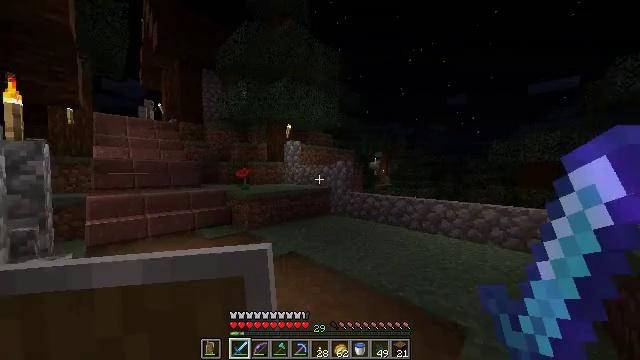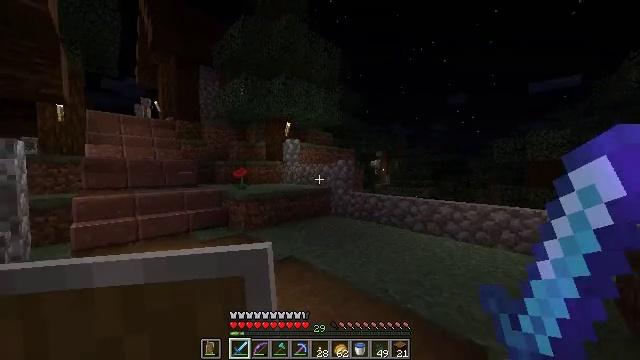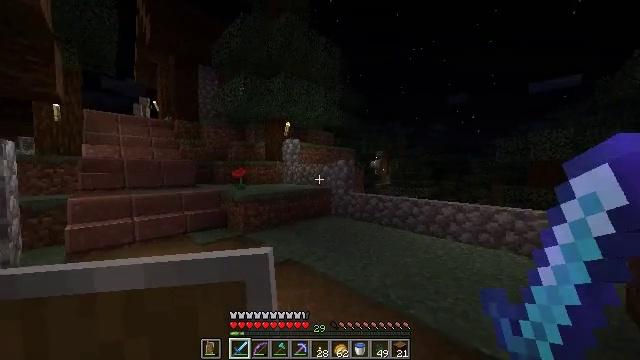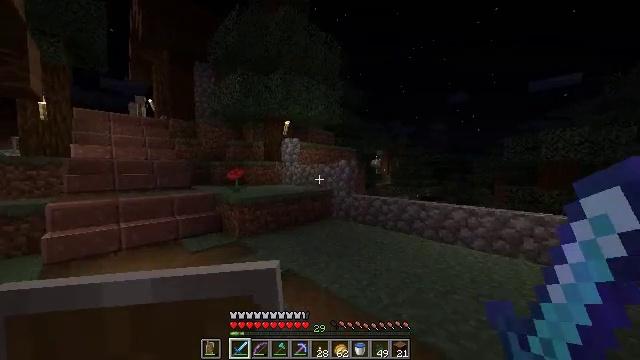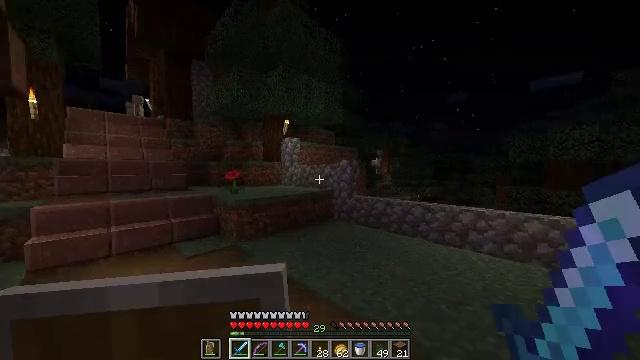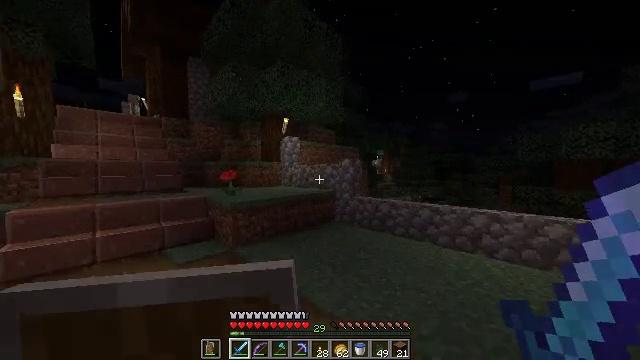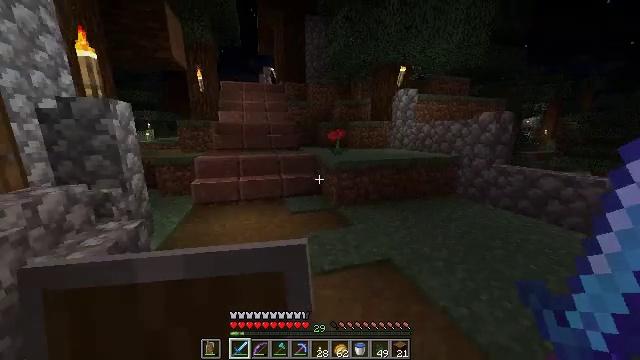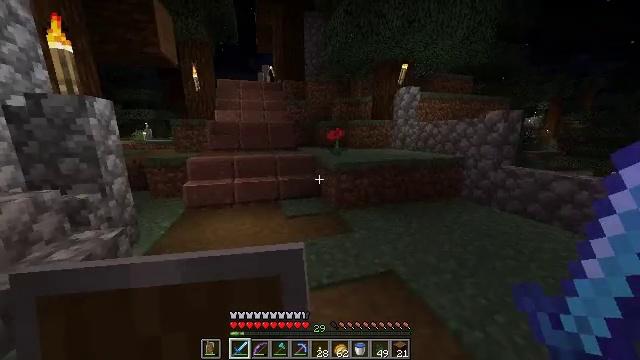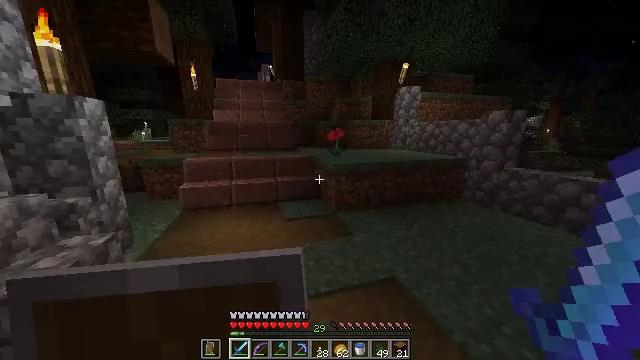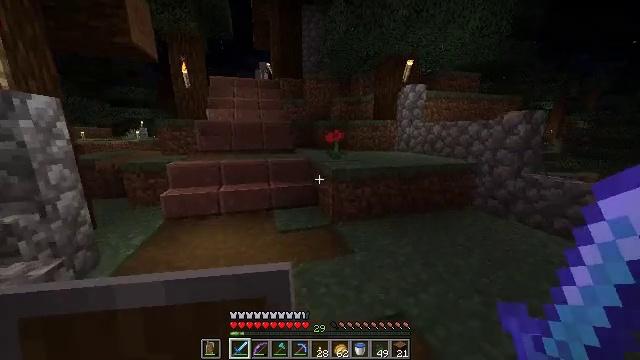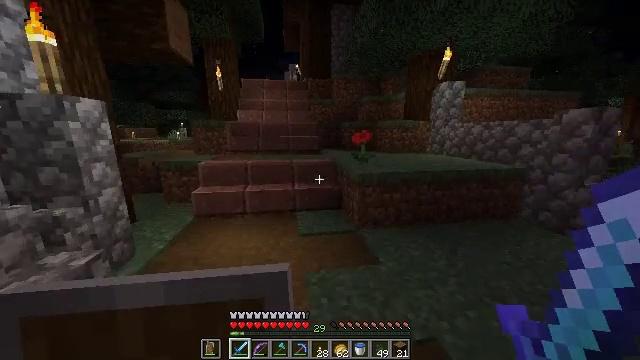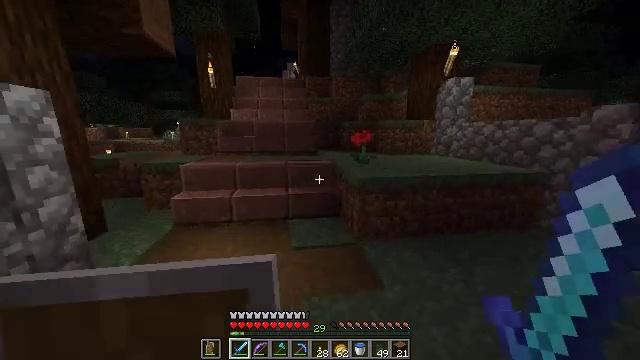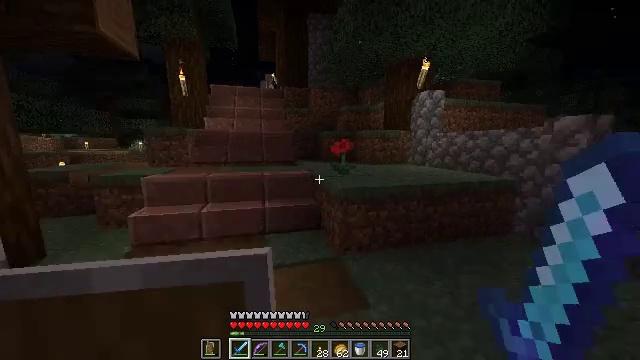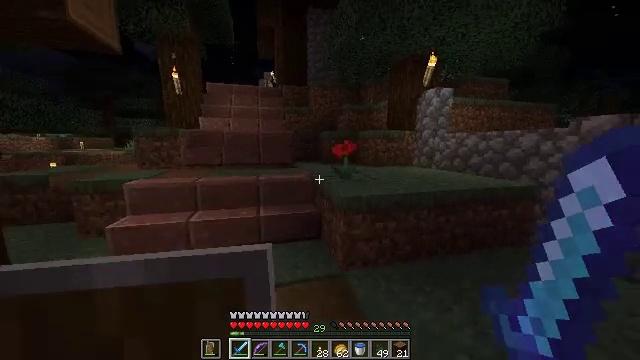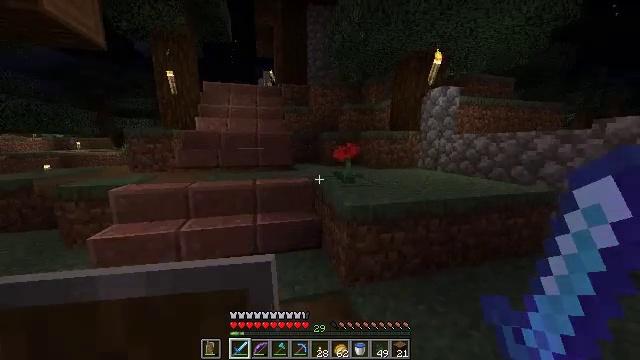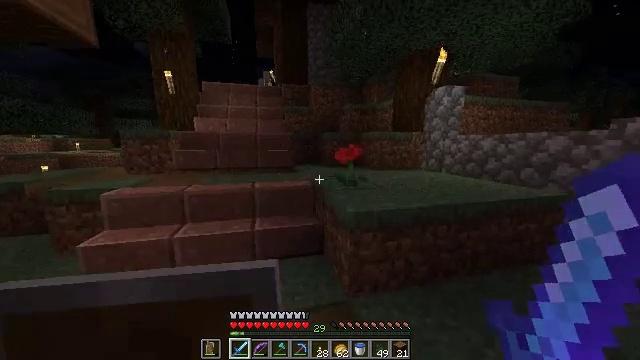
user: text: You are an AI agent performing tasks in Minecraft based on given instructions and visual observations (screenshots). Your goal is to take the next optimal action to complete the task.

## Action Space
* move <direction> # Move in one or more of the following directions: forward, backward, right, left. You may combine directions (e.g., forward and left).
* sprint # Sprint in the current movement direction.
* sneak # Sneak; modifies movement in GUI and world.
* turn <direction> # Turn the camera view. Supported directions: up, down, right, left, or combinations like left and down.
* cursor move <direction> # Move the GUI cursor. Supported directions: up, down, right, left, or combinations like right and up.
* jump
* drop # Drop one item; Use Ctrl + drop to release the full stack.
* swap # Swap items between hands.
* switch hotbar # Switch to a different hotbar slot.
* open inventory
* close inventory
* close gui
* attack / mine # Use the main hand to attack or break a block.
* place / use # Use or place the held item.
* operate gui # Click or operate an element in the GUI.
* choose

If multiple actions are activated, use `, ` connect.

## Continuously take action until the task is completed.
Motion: motion action
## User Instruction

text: Harvest beetroots from the farm.
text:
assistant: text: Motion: move forward
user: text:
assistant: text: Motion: move forward
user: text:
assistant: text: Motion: move forward
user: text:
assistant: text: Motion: move forward
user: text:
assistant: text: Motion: move forward
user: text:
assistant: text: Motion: move forward, turn left and down
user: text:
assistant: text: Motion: move forward, sprint
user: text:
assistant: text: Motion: move forward, sprint
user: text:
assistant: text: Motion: move forward, sprint
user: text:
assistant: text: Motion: move forward, turn left
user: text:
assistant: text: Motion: move forward
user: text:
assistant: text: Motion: move forward, turn right and up
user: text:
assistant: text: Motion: move forward
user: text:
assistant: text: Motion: move forward
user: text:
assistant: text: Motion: move forward
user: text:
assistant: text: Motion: move forward, turn left and up
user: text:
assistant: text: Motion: move forward, turn left and up
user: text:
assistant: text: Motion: move forward, turn left
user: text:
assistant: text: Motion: move forward
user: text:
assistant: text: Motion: move forward
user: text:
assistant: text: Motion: move forward
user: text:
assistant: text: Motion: move forward
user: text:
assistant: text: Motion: move forward, sprint
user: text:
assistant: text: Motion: move forward, sprint
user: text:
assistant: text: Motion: move forward, sprint
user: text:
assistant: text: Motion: move forward
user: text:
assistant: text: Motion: move forward
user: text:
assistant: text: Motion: move forward
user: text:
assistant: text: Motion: move forward
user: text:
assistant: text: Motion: move forward